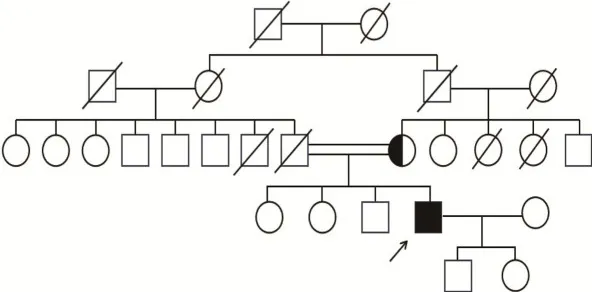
(C) Mutant pedigree map of familial mutations. Circles = females; squares = males; and slashes = deceased.
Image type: pathology (immunostaining)